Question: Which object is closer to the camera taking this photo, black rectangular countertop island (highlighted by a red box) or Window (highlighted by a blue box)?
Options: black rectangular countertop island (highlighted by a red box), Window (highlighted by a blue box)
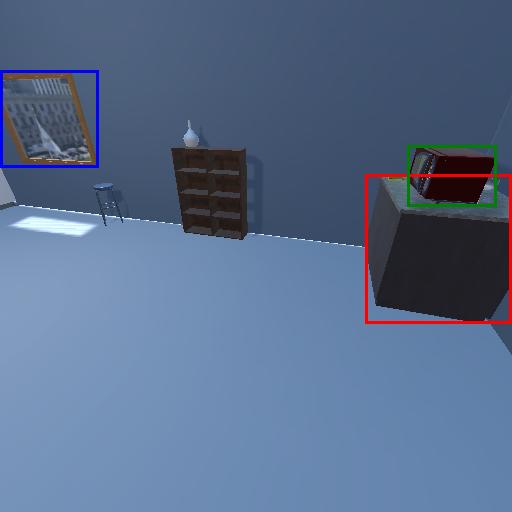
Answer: black rectangular countertop island (highlighted by a red box)